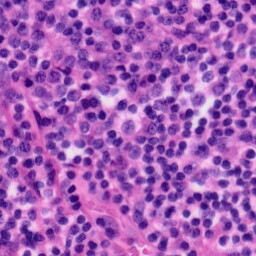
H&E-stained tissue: Tonsil